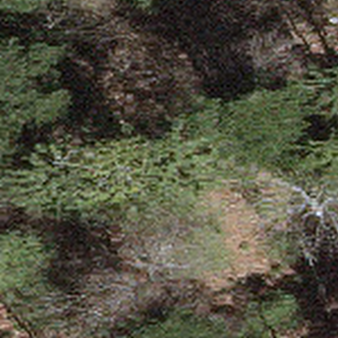
Label: other